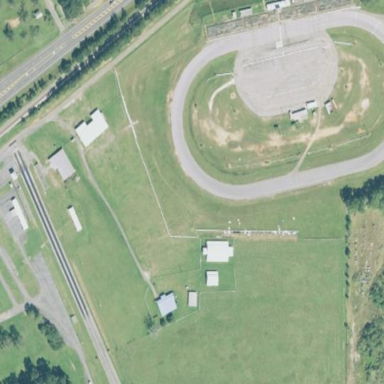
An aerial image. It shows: Raceway area.